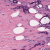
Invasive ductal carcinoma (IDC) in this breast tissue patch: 1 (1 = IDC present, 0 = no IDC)